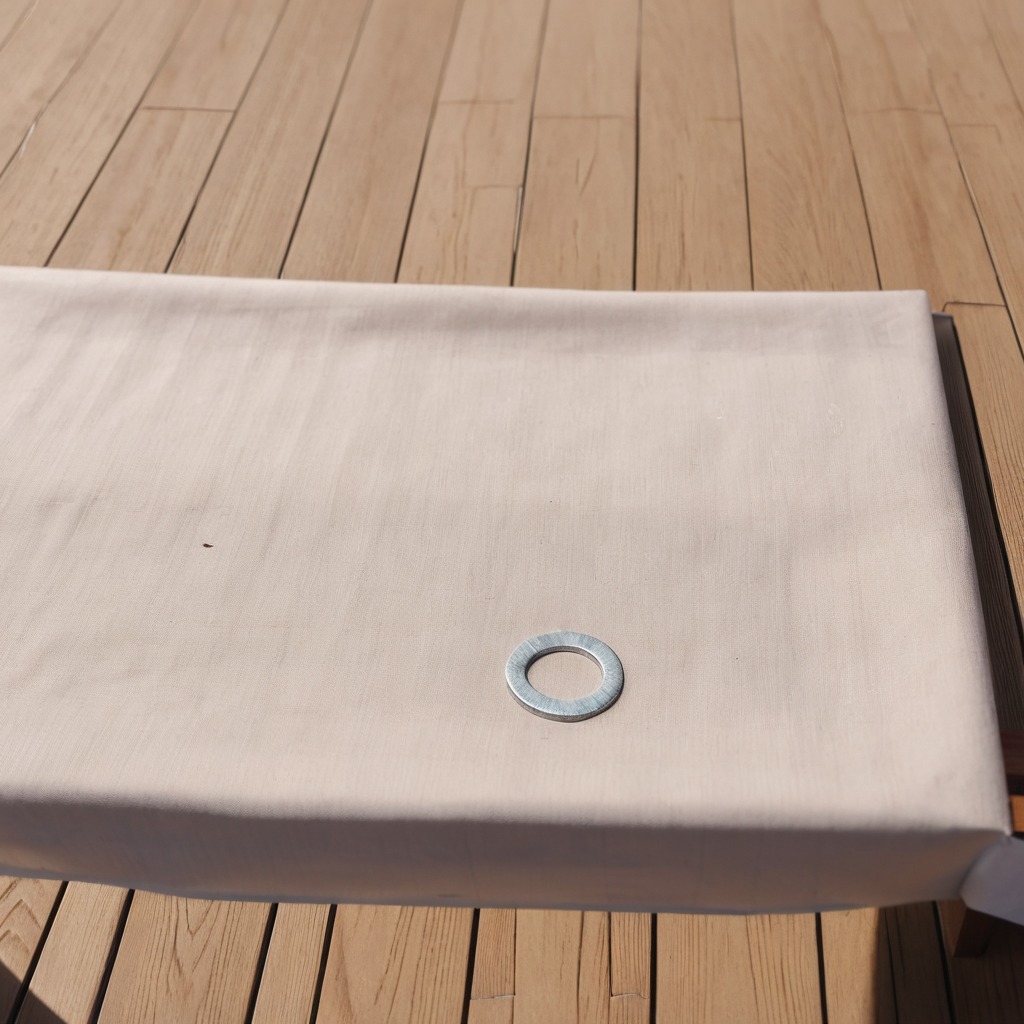
A flat metal washer lying on a wooden table in an outdoor workshop during daytime bright natural light soft shadows worn but beneath the cloth.